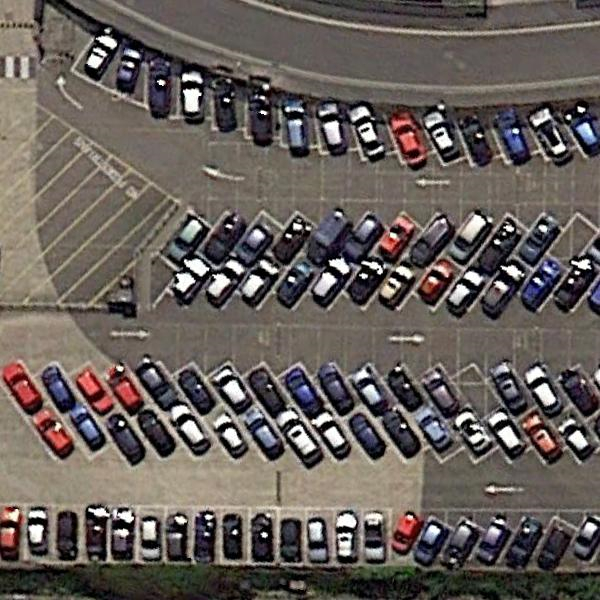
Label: Parking